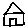
Label: house